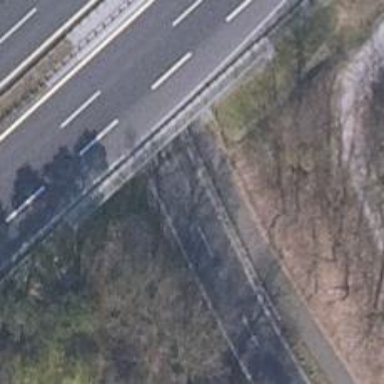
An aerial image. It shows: Secondary road with asphalt surface.